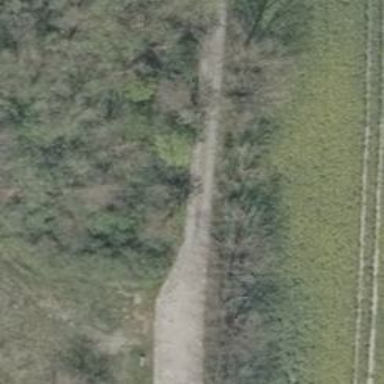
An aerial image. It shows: Track with grade1 tracktype.